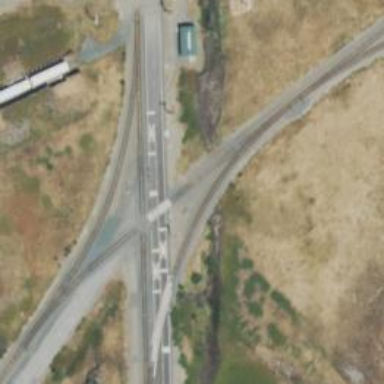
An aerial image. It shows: Railway crossing.